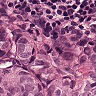
Metastatic tissue present: yes